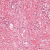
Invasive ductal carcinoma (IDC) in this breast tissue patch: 1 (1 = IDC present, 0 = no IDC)